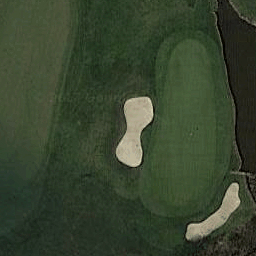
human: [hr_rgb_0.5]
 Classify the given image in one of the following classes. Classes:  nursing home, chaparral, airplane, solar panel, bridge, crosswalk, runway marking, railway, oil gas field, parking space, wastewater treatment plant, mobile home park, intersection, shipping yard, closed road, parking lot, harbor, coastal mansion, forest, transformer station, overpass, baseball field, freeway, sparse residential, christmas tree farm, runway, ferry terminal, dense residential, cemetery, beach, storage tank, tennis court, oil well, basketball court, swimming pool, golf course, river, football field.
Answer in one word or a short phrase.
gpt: golf course